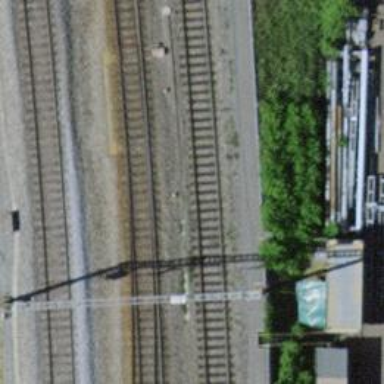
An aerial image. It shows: Railway switch.